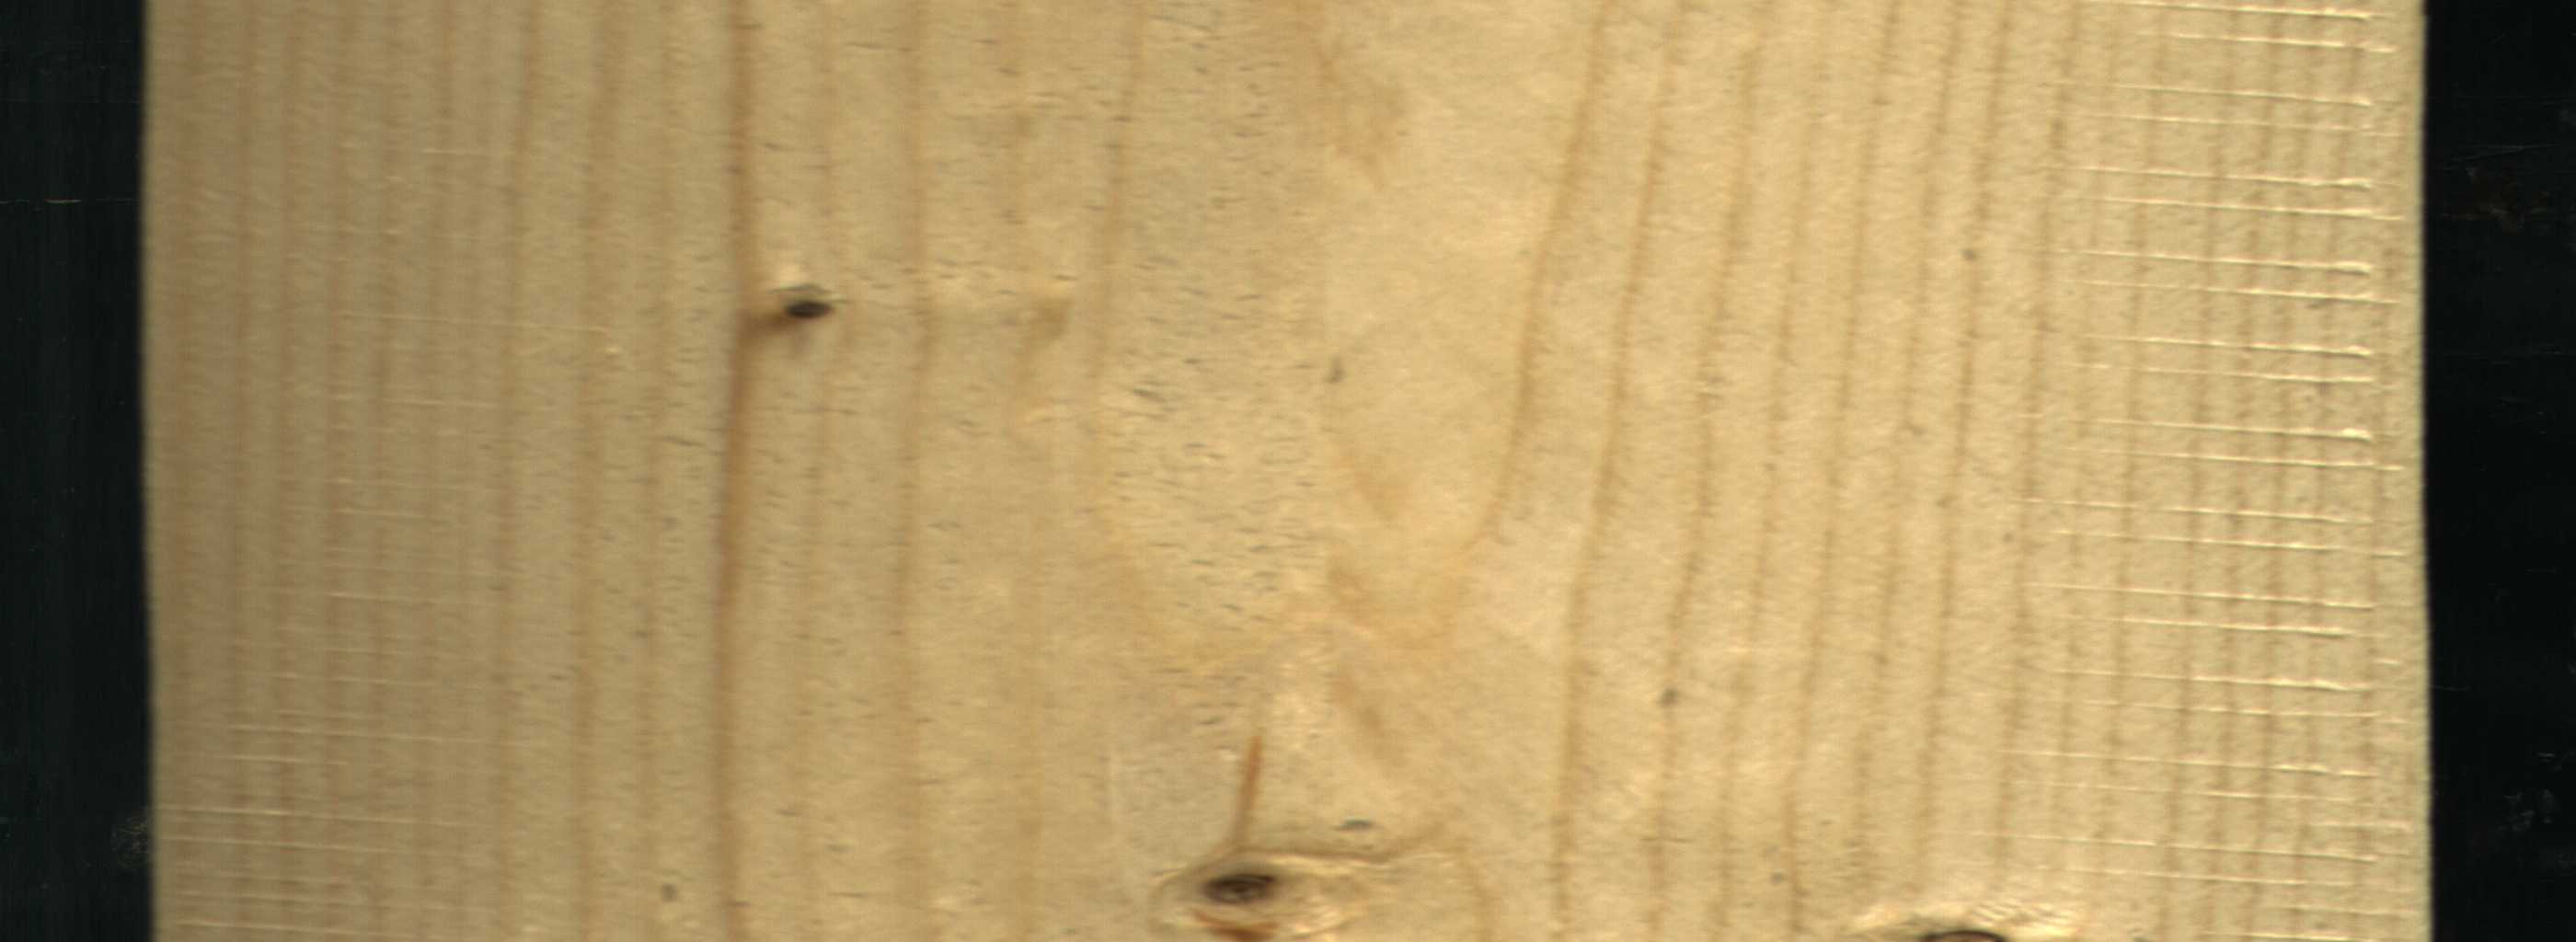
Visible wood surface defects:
Dead_Knot
Dead_Knot
Dead_Knot